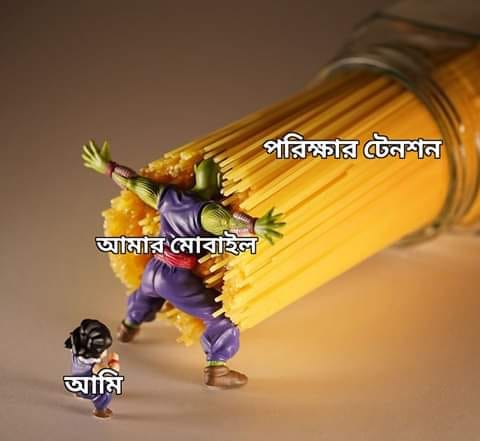
Text: পরিক্ষার টেনশন আমার মোবাইল আমি
Label: Non Hate